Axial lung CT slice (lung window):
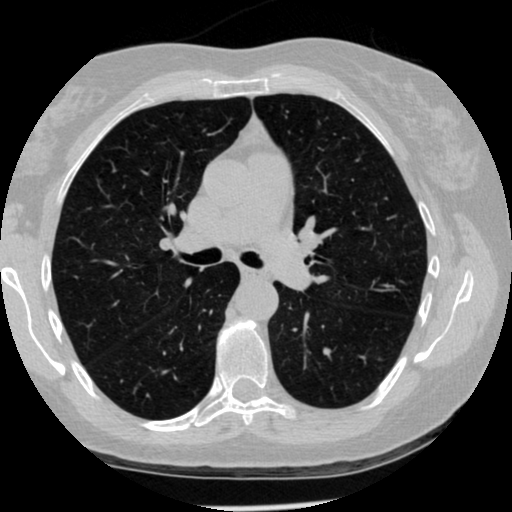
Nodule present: no